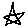
Label: star